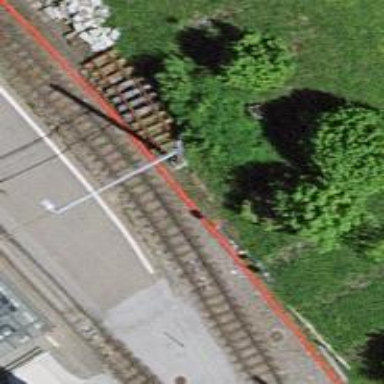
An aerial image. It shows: Narrow-gauge railway track with 1 electrified contact line.